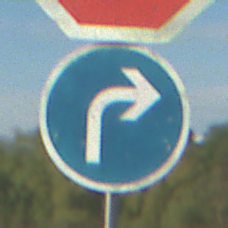
Verkehrszeichen: VorgeschriebeneFahrtrichtungRechts
Zusatzzeichen oben: Stop
Umgebung: Outdoor, Suburban
Tageszeit: MorningAfternoon
Wetter: PartlyCloudy
Licht: Natural
Jahreszeit: NotSpecified
Kontrast: HighContrast